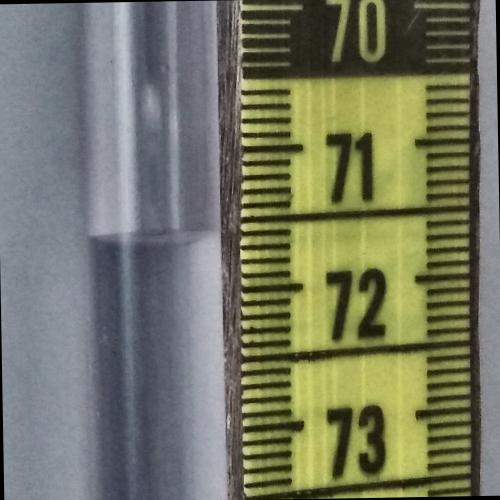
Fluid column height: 71.6 cm